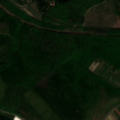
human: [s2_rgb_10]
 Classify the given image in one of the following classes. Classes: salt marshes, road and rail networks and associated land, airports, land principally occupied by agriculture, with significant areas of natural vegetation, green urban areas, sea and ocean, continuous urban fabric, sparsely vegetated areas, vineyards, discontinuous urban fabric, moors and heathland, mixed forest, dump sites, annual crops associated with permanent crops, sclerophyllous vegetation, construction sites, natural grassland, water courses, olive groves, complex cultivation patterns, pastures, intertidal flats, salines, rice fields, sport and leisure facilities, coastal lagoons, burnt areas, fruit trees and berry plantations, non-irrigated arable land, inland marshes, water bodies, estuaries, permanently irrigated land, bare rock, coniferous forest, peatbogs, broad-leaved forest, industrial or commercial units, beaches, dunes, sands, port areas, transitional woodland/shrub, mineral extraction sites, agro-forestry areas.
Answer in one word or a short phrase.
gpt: discontinuous urban fabric, non-irrigated arable land, complex cultivation patterns, broad-leaved forest